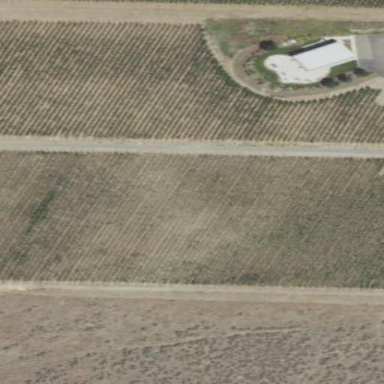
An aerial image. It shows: Vineyard with grape crops.